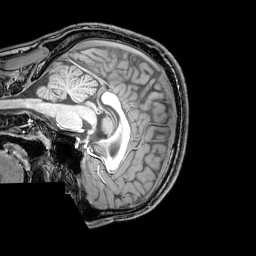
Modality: T1w
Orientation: sagittal
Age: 25
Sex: male
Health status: healthy
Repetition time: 0.081 s
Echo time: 0.037 s